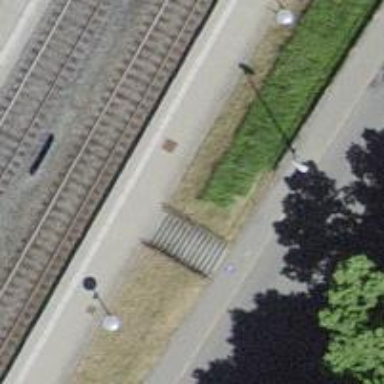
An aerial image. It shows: Set of steps on the road.